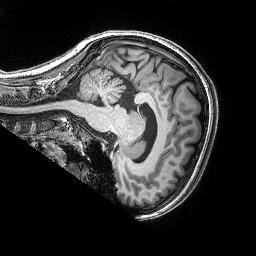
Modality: T1w
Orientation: sagittal
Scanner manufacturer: siemens
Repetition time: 2.25 s
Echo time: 0.00418 s